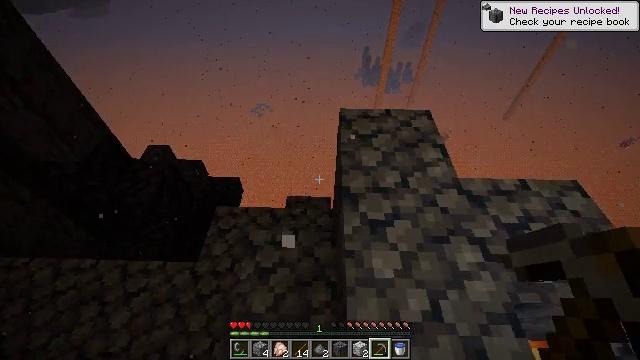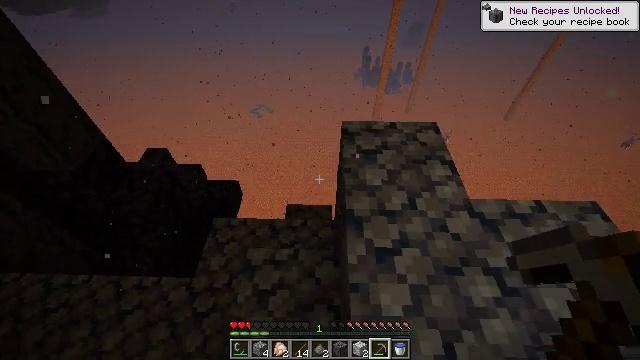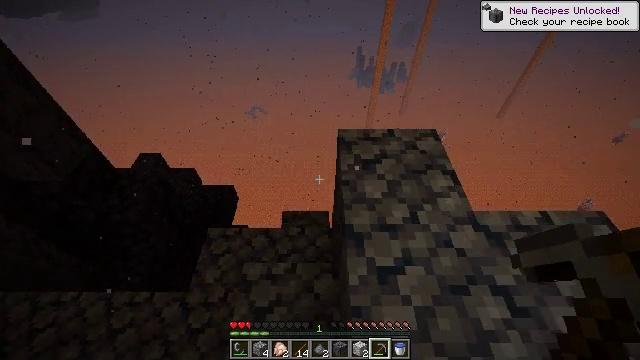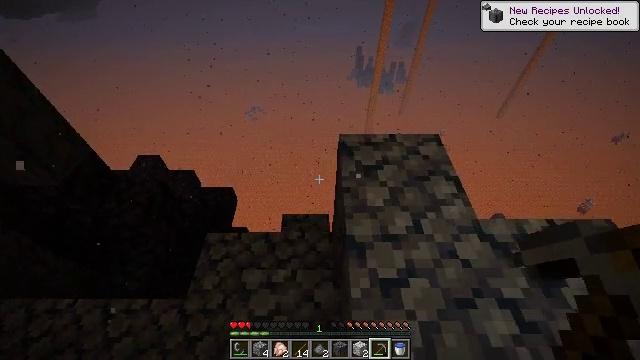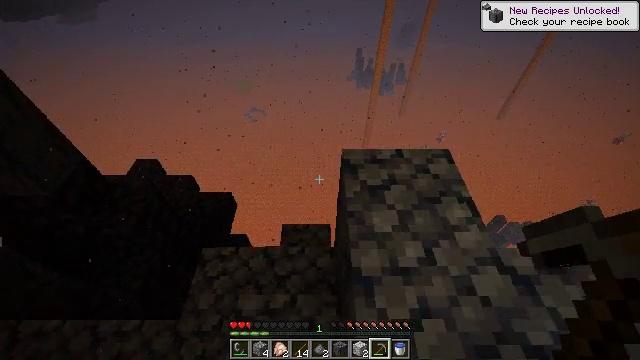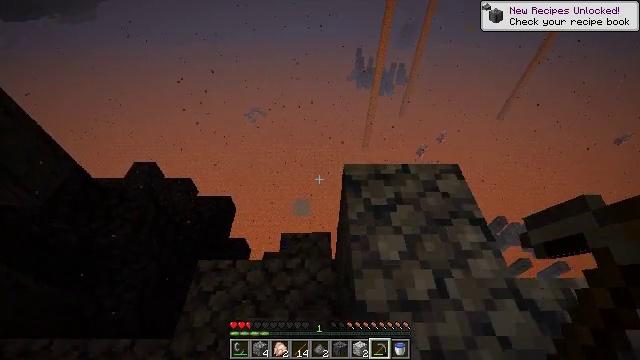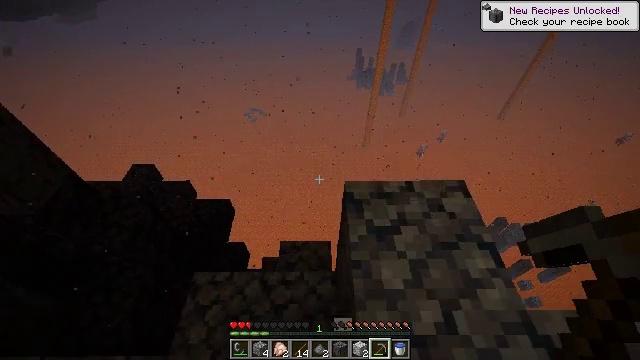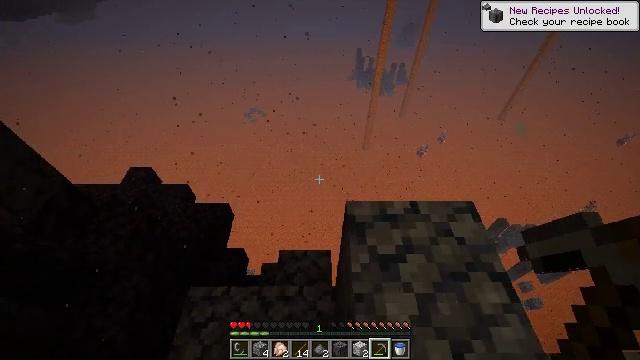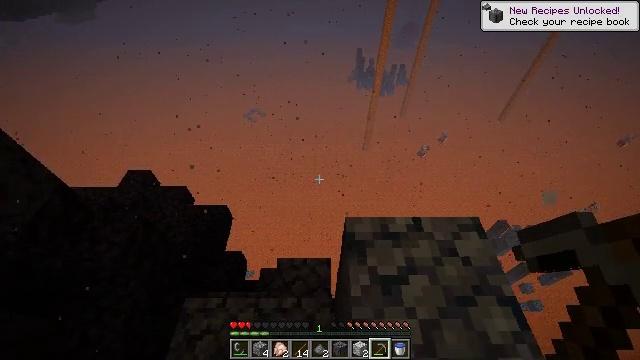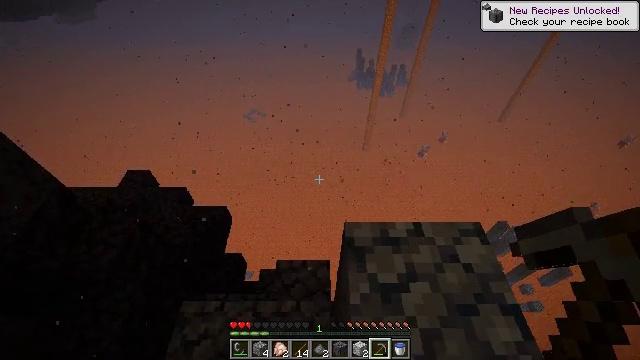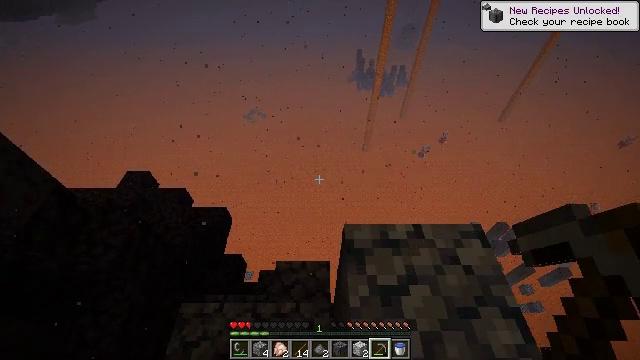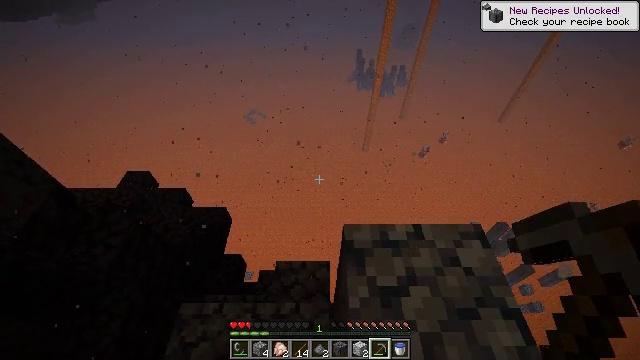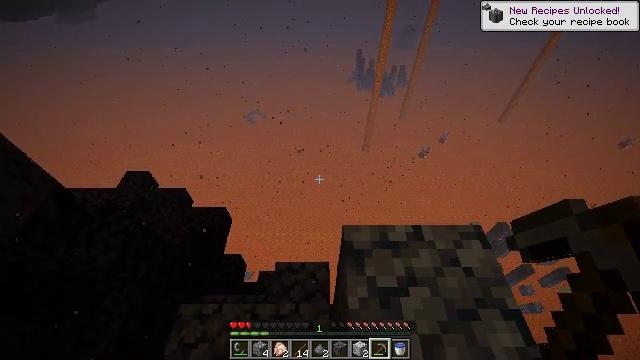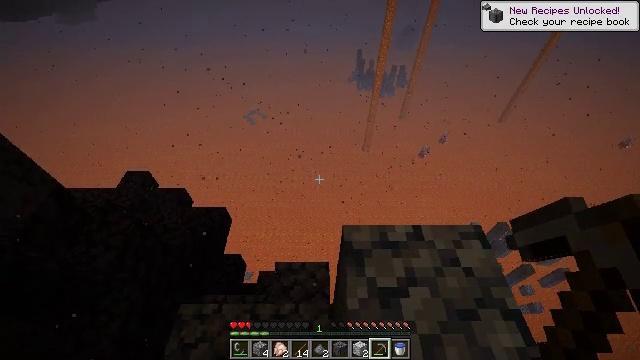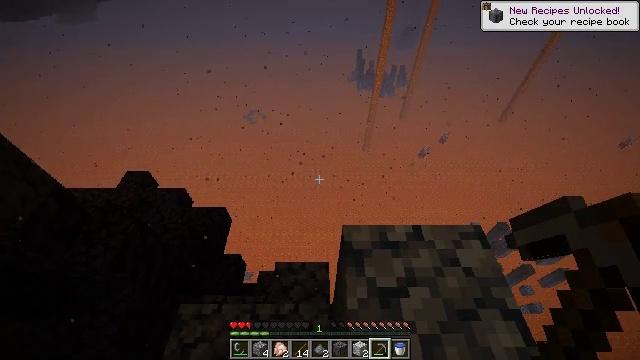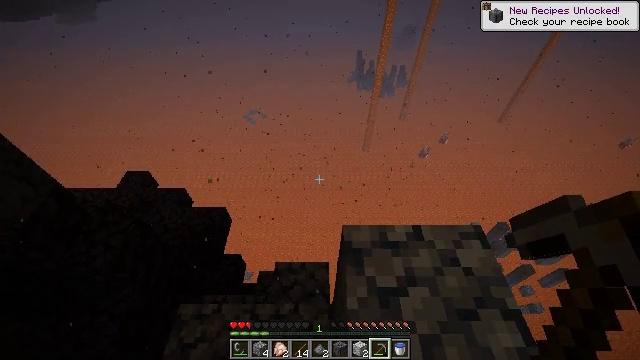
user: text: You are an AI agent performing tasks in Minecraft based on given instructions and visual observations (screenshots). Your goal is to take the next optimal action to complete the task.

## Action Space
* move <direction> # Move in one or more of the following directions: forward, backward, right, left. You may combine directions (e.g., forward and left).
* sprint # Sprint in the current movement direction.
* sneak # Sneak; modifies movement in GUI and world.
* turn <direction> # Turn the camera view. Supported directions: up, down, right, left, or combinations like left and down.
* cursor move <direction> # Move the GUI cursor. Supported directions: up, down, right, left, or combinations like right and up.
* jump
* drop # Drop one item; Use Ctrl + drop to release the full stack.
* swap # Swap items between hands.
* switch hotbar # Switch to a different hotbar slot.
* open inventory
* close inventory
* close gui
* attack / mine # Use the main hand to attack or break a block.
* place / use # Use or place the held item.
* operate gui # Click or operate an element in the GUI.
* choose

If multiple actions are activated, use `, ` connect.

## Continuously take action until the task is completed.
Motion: motion action
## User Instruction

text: Collect basalt for building.
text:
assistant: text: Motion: move forward
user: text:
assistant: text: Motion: move forward, turn right
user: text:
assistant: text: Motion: move forward
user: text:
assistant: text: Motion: move forward
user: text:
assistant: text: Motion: move forward
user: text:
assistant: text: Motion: move forward
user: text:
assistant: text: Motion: no_op
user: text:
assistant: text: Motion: no_op
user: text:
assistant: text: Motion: no_op
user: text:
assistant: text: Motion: no_op
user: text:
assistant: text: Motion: no_op
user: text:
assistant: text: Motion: no_op
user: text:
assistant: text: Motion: no_op
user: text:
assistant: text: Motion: no_op
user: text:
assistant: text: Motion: no_op
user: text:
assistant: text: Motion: no_op
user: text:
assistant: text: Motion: no_op
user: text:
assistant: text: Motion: no_op
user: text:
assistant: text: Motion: no_op
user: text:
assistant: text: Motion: no_op
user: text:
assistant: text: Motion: turn right
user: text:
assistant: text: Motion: turn right
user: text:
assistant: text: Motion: turn right
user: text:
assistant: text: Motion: turn right
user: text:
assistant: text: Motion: turn right
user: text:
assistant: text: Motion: no_op
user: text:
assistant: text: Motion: no_op
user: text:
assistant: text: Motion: no_op
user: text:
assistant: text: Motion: move forward
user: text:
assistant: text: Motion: move forward